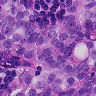
Metastatic tissue present: yes